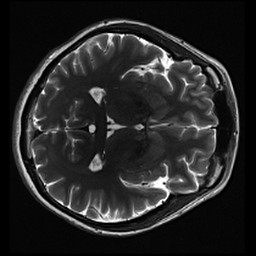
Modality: inplaneT2
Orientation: axial